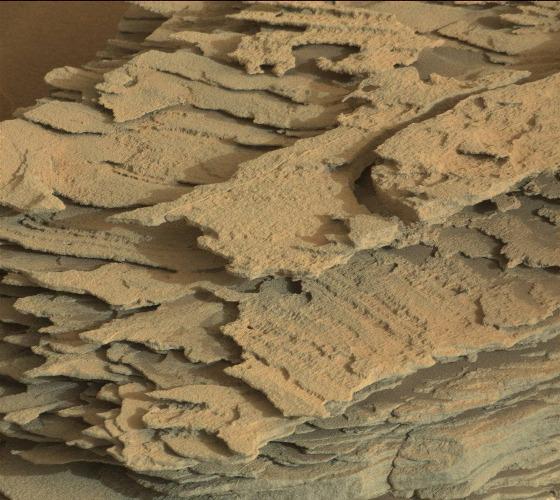
Terrain classes present: Bedrock, Gravel / Sand / Soil, Shadow